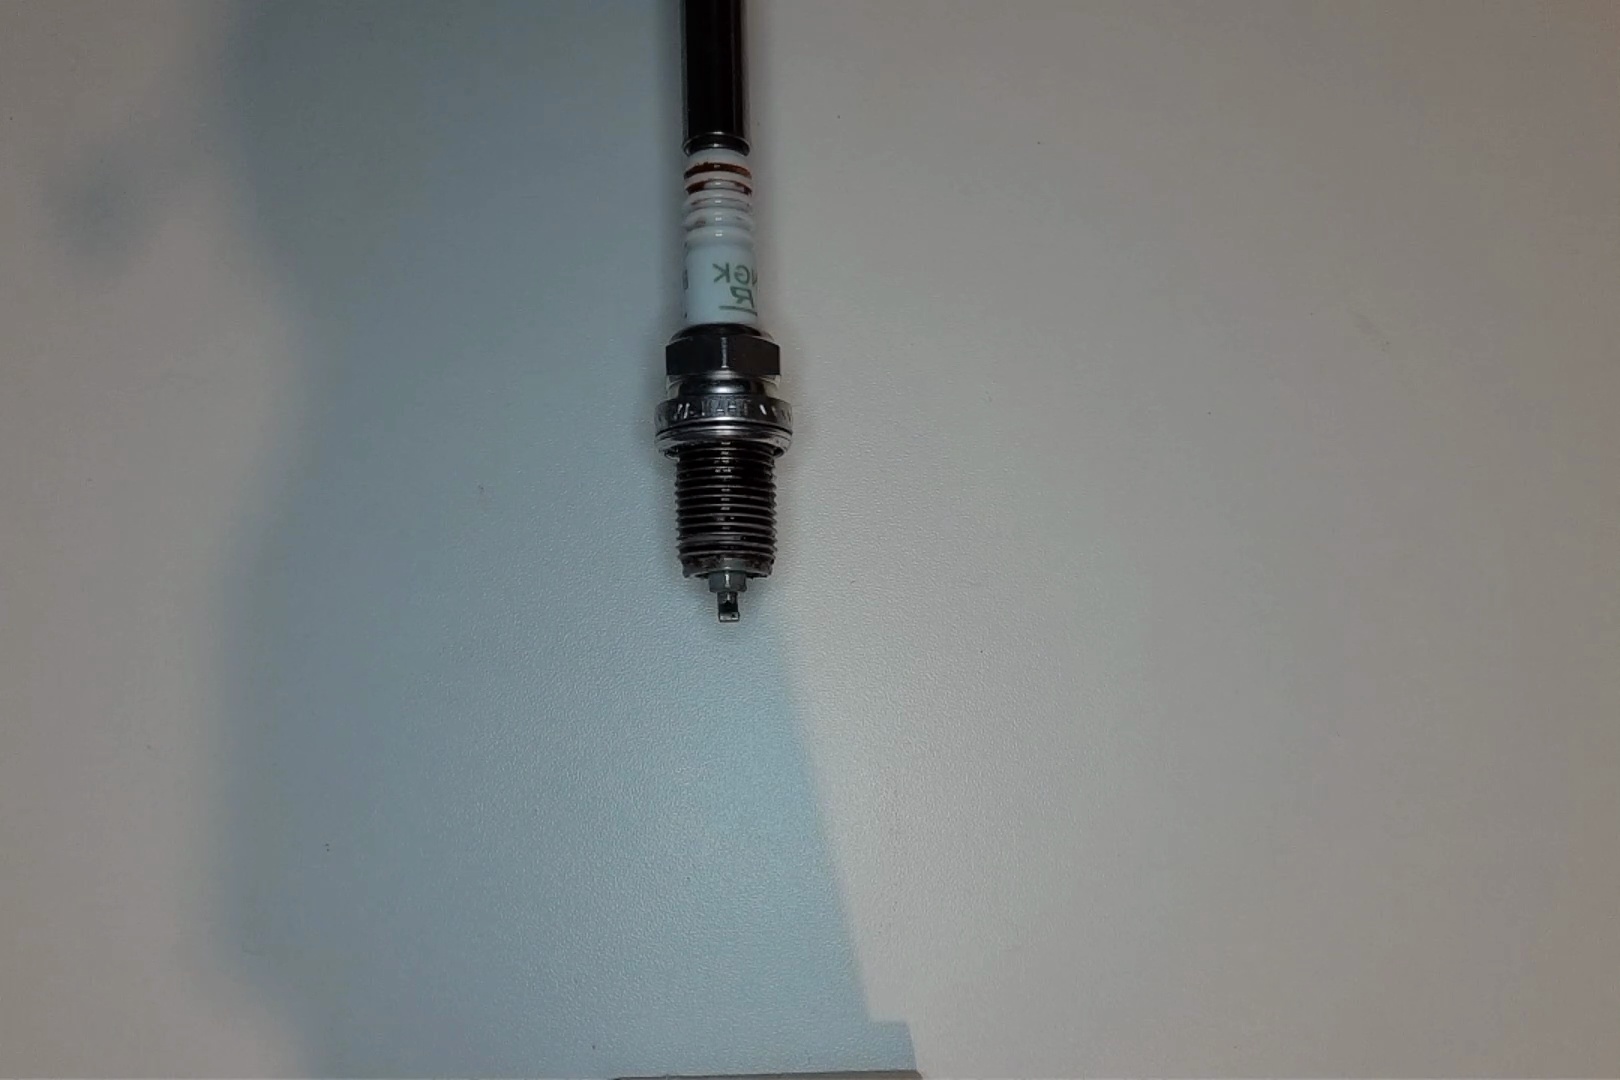
Label: anomaly